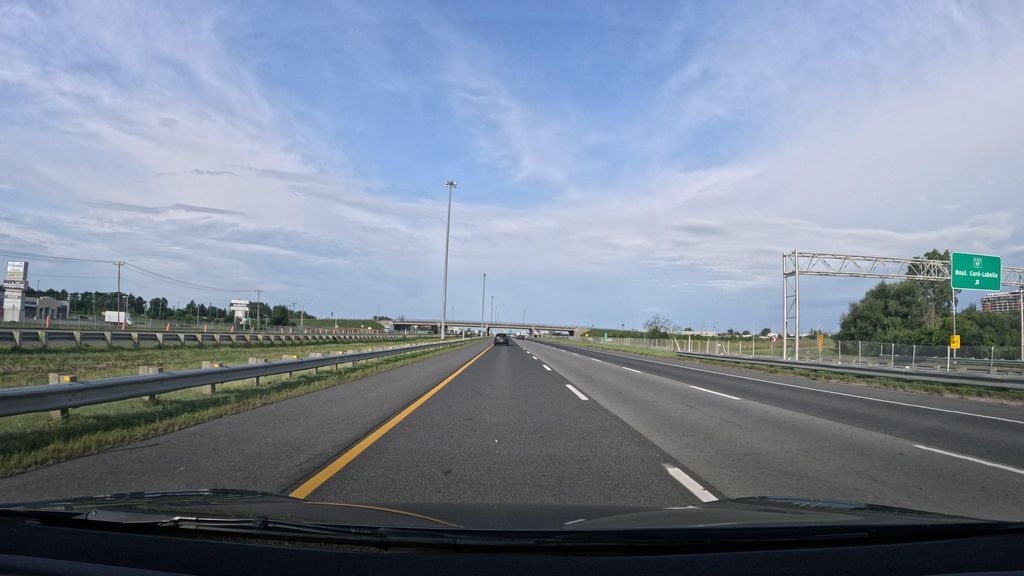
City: montreal